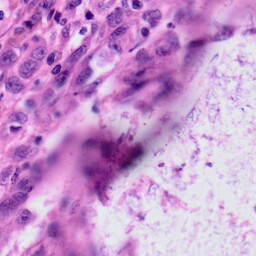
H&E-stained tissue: Skin